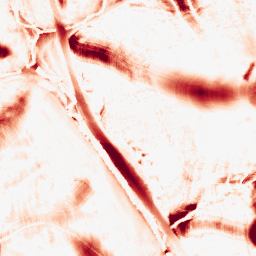
Category: morphological
Decomposition family: morphological_ellipse
Decomposition parameters: operation: opening
width: 50
height: 50
Upsampling method: regularized
Upsampling parameters: scale: 2
lambda_reg: 0.001
Upsampling scale: 2